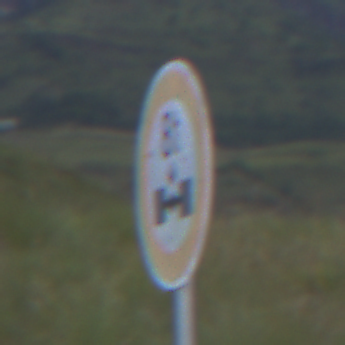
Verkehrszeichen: TatsaechlicheAchslast
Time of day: SunriseSunset
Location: Outdoor (Nature)
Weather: PartlyCloudy
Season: NotSpecified
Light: Natural